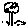
Label: tree